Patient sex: M
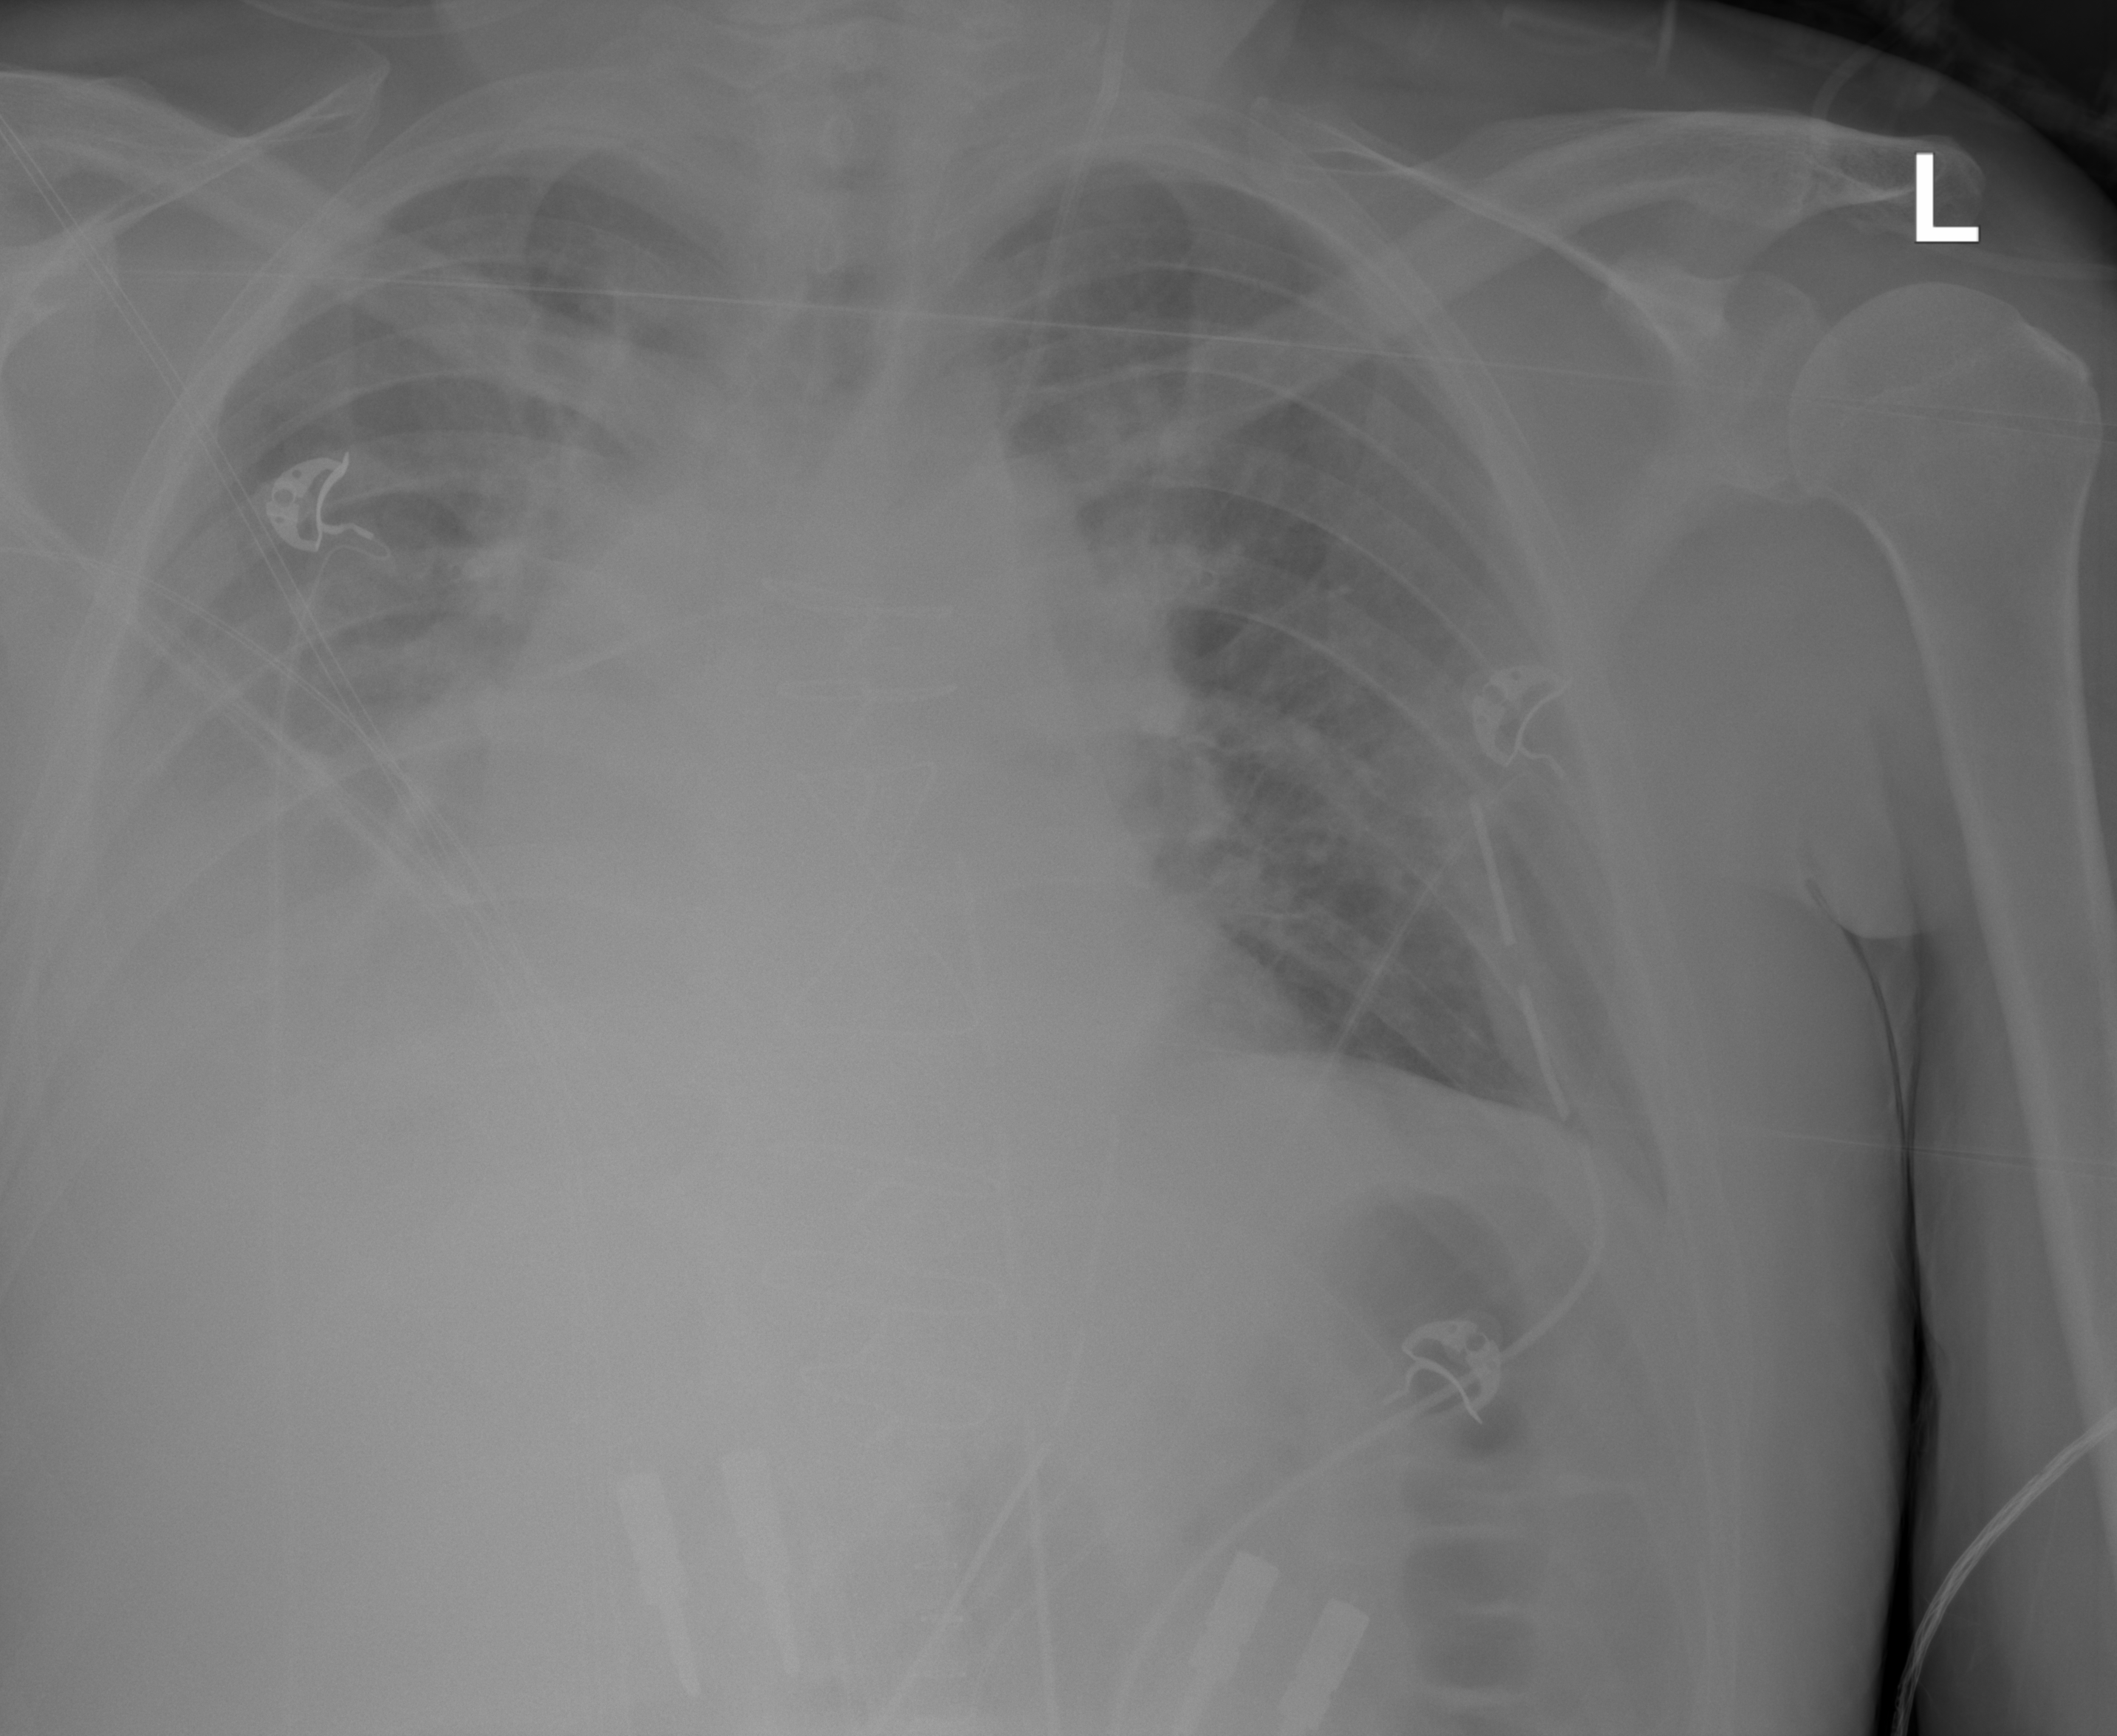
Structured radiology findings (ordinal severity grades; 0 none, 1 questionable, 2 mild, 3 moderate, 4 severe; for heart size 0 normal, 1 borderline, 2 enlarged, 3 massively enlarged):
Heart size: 2
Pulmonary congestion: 3
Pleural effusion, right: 3
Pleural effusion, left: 0
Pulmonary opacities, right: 2
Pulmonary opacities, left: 0
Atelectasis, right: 2
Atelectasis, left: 2